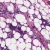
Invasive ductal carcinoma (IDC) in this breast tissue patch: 1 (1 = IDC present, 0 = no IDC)